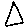
Label: triangle